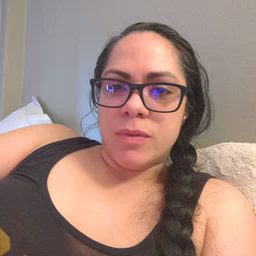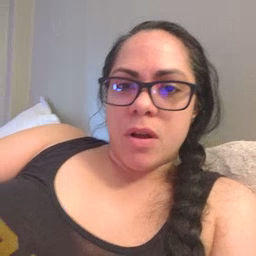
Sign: puzzle